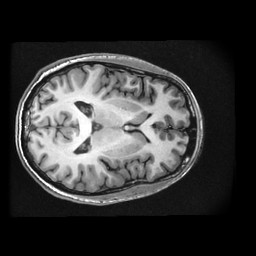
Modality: T1w
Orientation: axial
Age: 38
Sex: male
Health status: healthy
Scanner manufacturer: ge
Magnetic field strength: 3 T
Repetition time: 0.008448 s
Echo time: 0.003184 s